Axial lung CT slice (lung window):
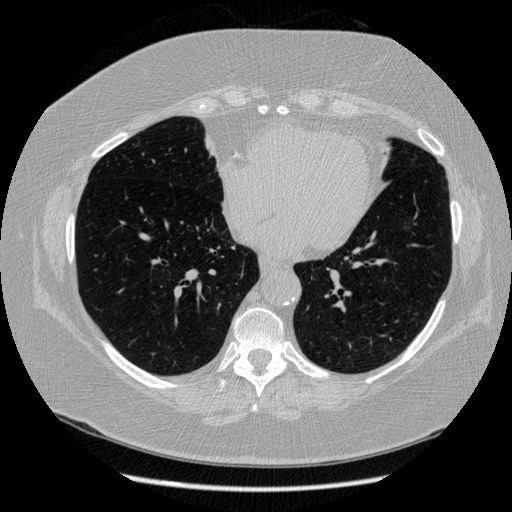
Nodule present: no